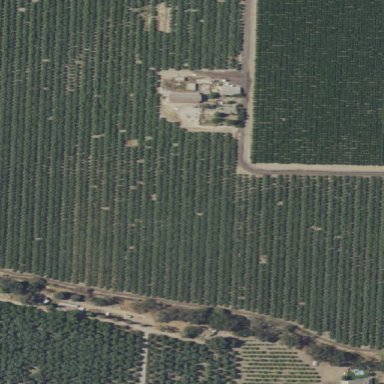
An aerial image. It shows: Orchard filled with almond trees.